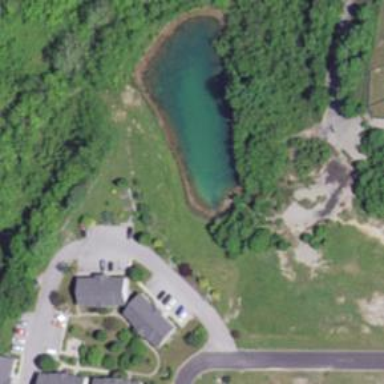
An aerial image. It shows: Pond surrounded by natural water.